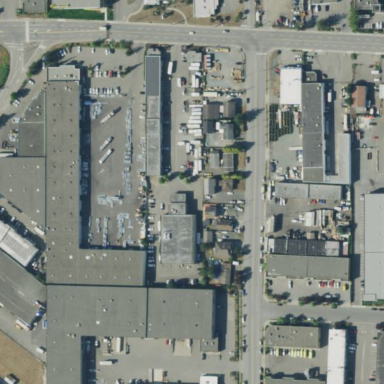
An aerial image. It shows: Industrial building.